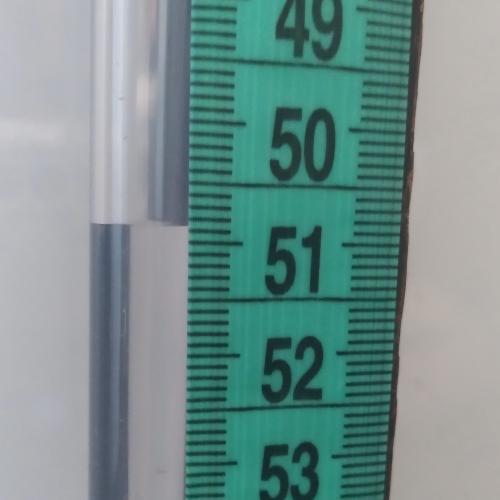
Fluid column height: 50.9 cm